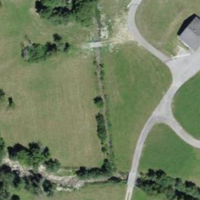
EUNIS habitat code: 23
Species observed at this site:
Salvia pratensis
Sorbus aucuparia